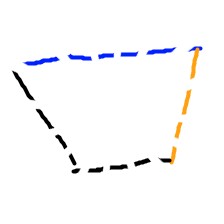
Shape: trapezoid